Question: I have a simple layout with a name on the top, and a button which I want to be at the bottom of the screen, or beyond that in case I add more items.
So I am using a ScrollView with a LinearLayout as follows:
'''
<ScrollView xmlns:android="http://schemas.android.com/apk/res/android"
xmlns:tools="http://schemas.android.com/tools"
android:layout_width="match_parent"
android:layout_height="match_parent"
android:background="@android:color/white"
android:fillViewport="true"
android:focusableInTouchMode="true"
android:paddingBottom="@dimen/activity_vertical_margin"
android:paddingLeft="@dimen/activity_horizontal_margin"
android:paddingRight="@dimen/activity_horizontal_margin"
tools:context=".ItemDetailActivity" >
<LinearLayout
android:layout_width="match_parent"
android:layout_height="wrap_content"
android:orientation="vertical" >
<!-- Name -->
<RelativeLayout
android:id="@+id/top_content"
android:layout_width="match_parent"
android:layout_height="wrap_content"
android:layout_gravity="top" >
<TextView
android:id="@+id/name_label"
style="@style/Header_Label_TextView"
android:layout_width="fill_parent"
android:layout_height="wrap_content"
android:text="@string/name" />
<TextView
android:id="@+id/name_value"
style="@style/Value_Label_TextView"
android:layout_width="fill_parent"
android:layout_height="wrap_content"
android:layout_below="@id/name_label" />
</RelativeLayout>
<!-- button -->
<RelativeLayout
android:id="@+id/ButtonLayout"
android:layout_width="fill_parent"
android:layout_height="wrap_content"
android:layout_gravity="bottom" >
<Button
android:id="@+id/add_button"
android:layout_width="fill_parent"
android:layout_height="wrap_content"
android:layout_marginTop="10sp"
android:onClick="editItem"
android:text="@string/button_edit" />
</RelativeLayout>
<requestFocus />
</LinearLayout>
'''
This is what I get:

How do I make it so that the button appears at the bottom of the screen or beyond. Upon searching online, most answers were to set the 'android:fillViewport="true", but that is not helping. What am I doing wrong?
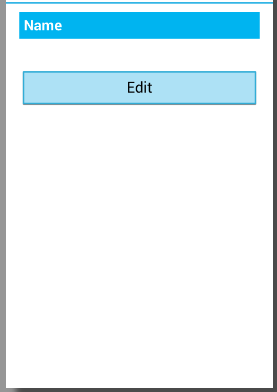
Answer: Change your Button layout like this:
'''
<RelativeLayout
android:id="@+id/ButtonLayout"
android:layout_width="fill_parent"
android:layout_height="fill_parent"
android:gravity="bottom" >
<Button
android:id="@+id/add_button"
android:layout_width="fill_parent"
android:layout_height="wrap_content"
android:layout_marginTop="10sp"
android:onClick="editItem"
android:layout_alignParentBottom="true"
android:text="@string/button_edit" />
</RelativeLayout>
'''